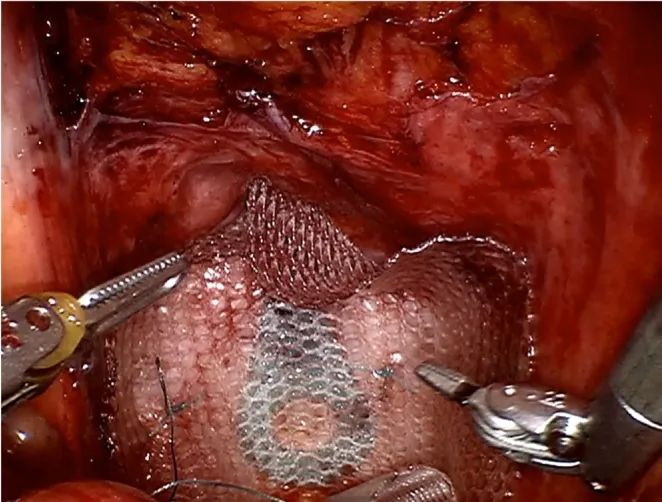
Mesh placement and subsequent fixation to the pelvic floor with single knots at 0, 90, 180 and 270.
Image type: medical_photograph (other_medical_photograph)